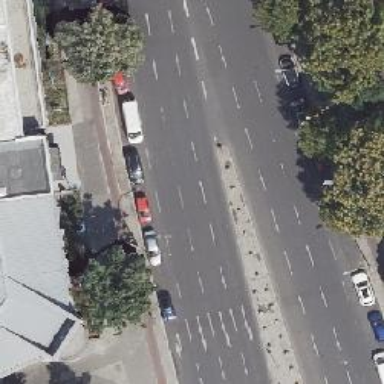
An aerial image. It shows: Secondary road with asphalt surface and cycle track on the right.